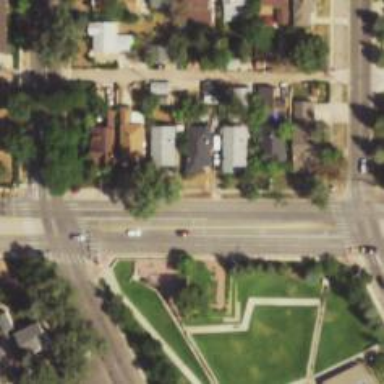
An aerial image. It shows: Primary highway with separate sidewalk.